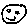
Label: smiley face